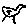
Label: bird